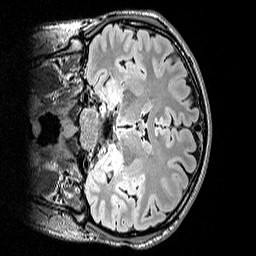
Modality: FLAIR
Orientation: coronal
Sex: male
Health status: ill
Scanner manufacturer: siemens
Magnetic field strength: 3 T
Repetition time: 5 s
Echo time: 0.388 s